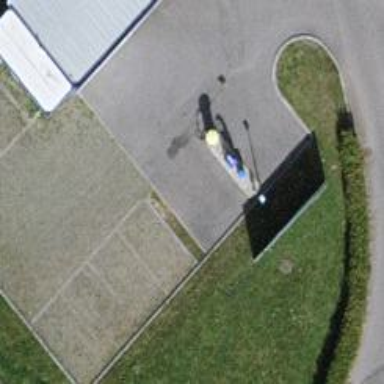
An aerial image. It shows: Car wash facility.